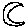
Label: moon